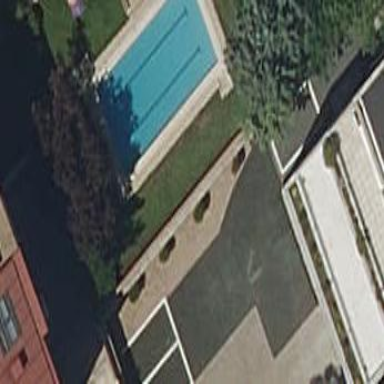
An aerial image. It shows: Swimming pool located in leisure land.